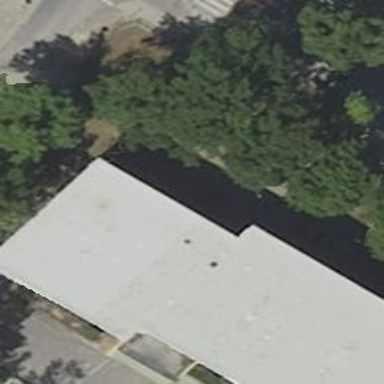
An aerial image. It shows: Kindergarten building.